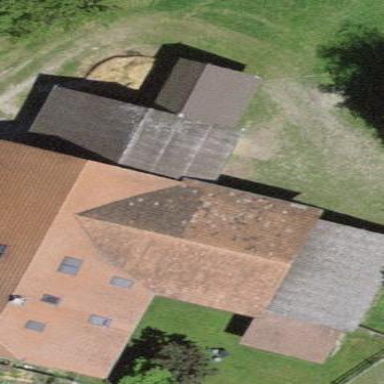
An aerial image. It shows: Farm building.